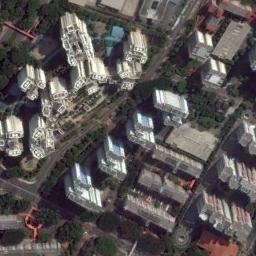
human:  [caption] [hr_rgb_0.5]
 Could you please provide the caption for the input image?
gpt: The commercial area is consist of many tall buildings next to the trees .

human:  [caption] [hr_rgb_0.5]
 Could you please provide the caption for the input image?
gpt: In a business district there are many buildings of different heights and heights and several roads with many cars and some trees .

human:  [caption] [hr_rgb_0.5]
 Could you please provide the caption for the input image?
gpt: A commercial area has lots of buildings of different heights and some roads go through the commercial area .

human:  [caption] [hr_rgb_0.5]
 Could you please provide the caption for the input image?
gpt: The buildings downtown are very tall .

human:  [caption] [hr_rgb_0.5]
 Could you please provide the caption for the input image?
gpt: There are some white buildings by the roadside on a commercial area .